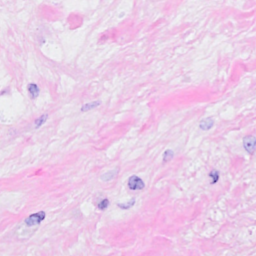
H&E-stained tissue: Breast